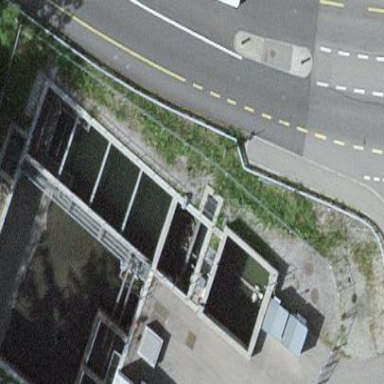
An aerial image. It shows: Storage tank that is man-made.